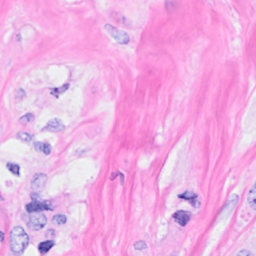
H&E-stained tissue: Breast